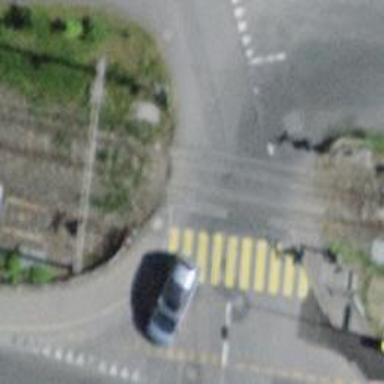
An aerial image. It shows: Level crossing with lights at the railway.